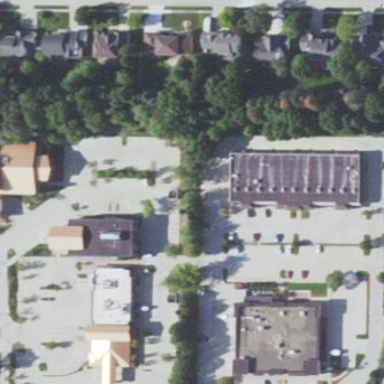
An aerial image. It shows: Retail area.